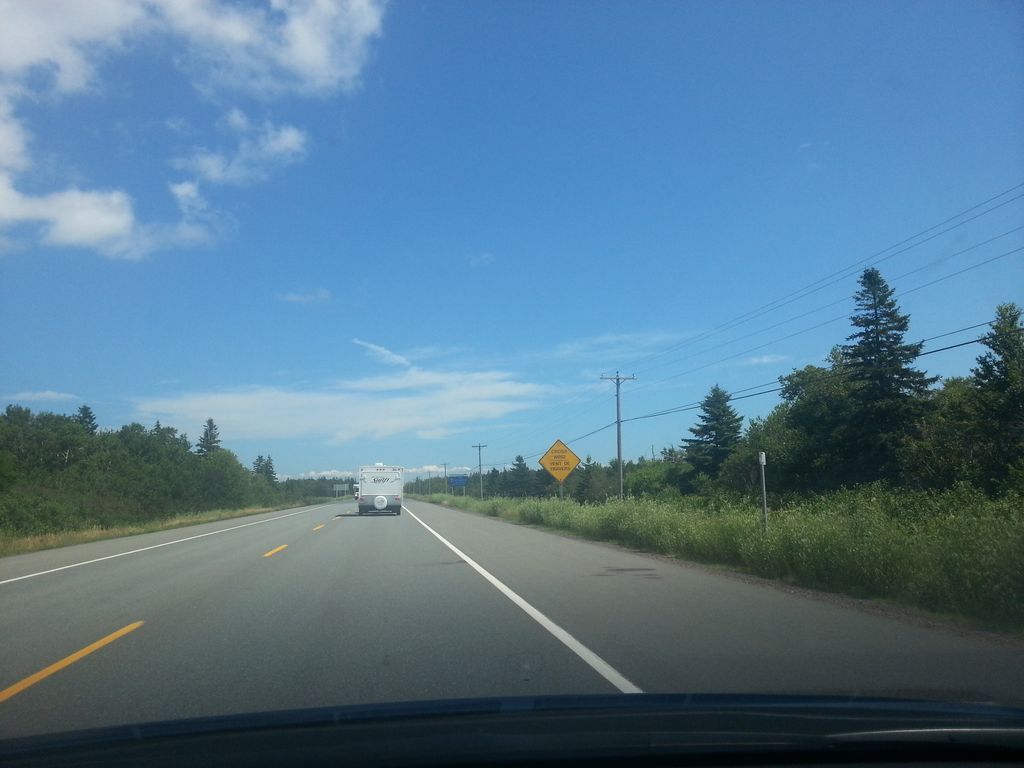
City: charlottetown